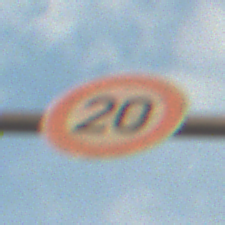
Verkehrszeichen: Geschwindigkeit20
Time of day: SunriseSunset
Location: Outdoor (Suburban)
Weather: PartlyCloudy
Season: NotSpecified
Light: Natural